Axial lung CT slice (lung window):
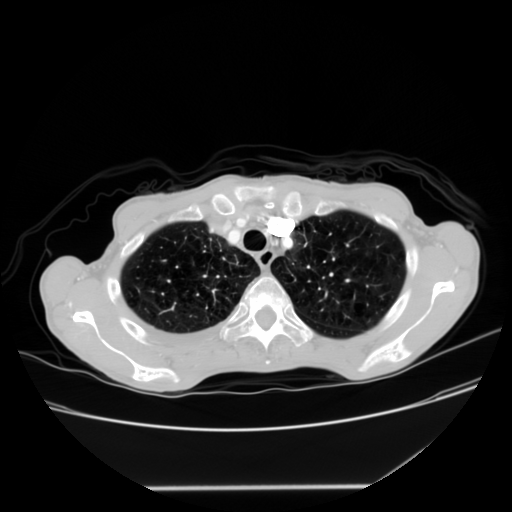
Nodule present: no